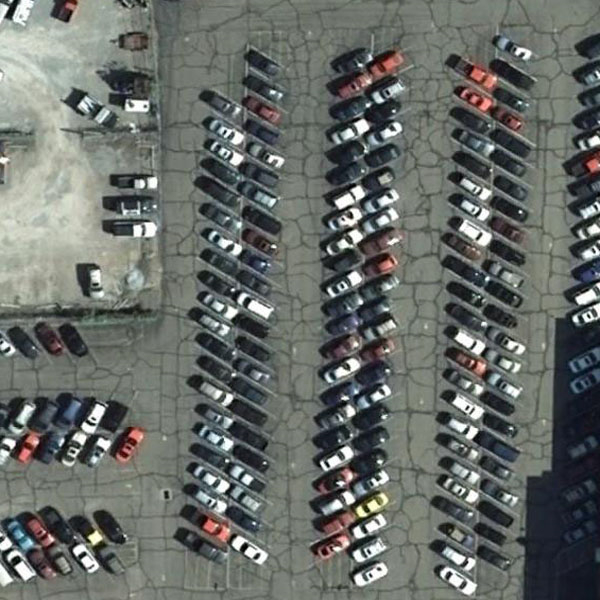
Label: Parking